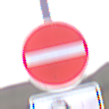
Verkehrszeichen: VerbotDerEinfahrt
Zusatzzeichen unten: MehrspurigeFahrzeugeFrei6
Umgebung: Outdoor, Nature
Tageszeit: Midday
Wetter: Overcast
Licht: Natural
Jahreszeit: NotSpecified
Kontrast: LowContrast